Field crop: maize
Growth stage: 2
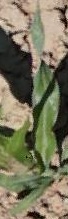
Species: maize